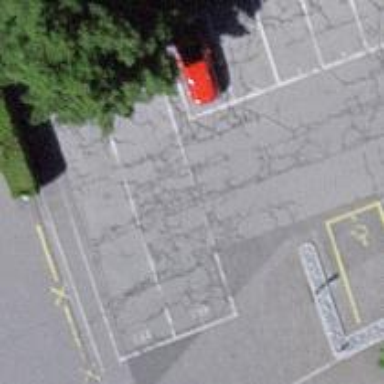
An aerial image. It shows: Parking aisle designated as service road.